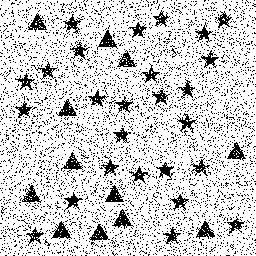
Squares: 0
Triangles: 12
Stars: 26
Total shapes: 38